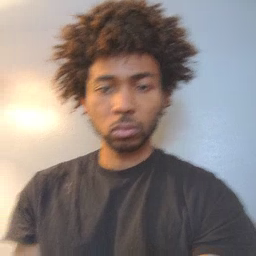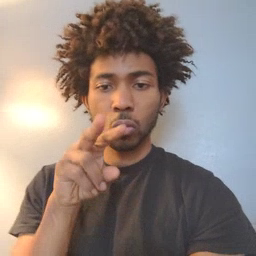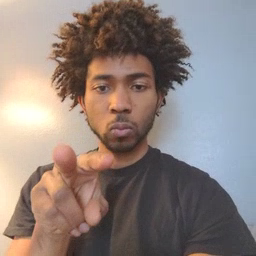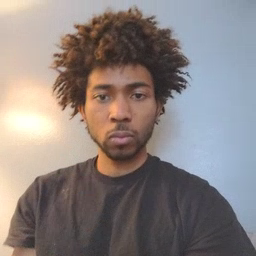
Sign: look